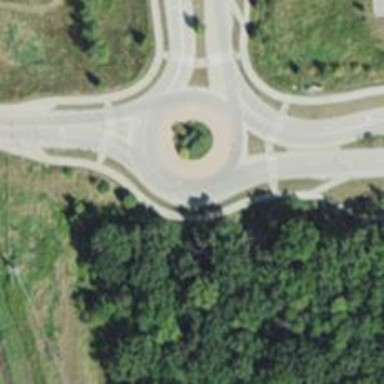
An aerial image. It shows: Tertiary road that leads to roundabout.